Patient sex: M
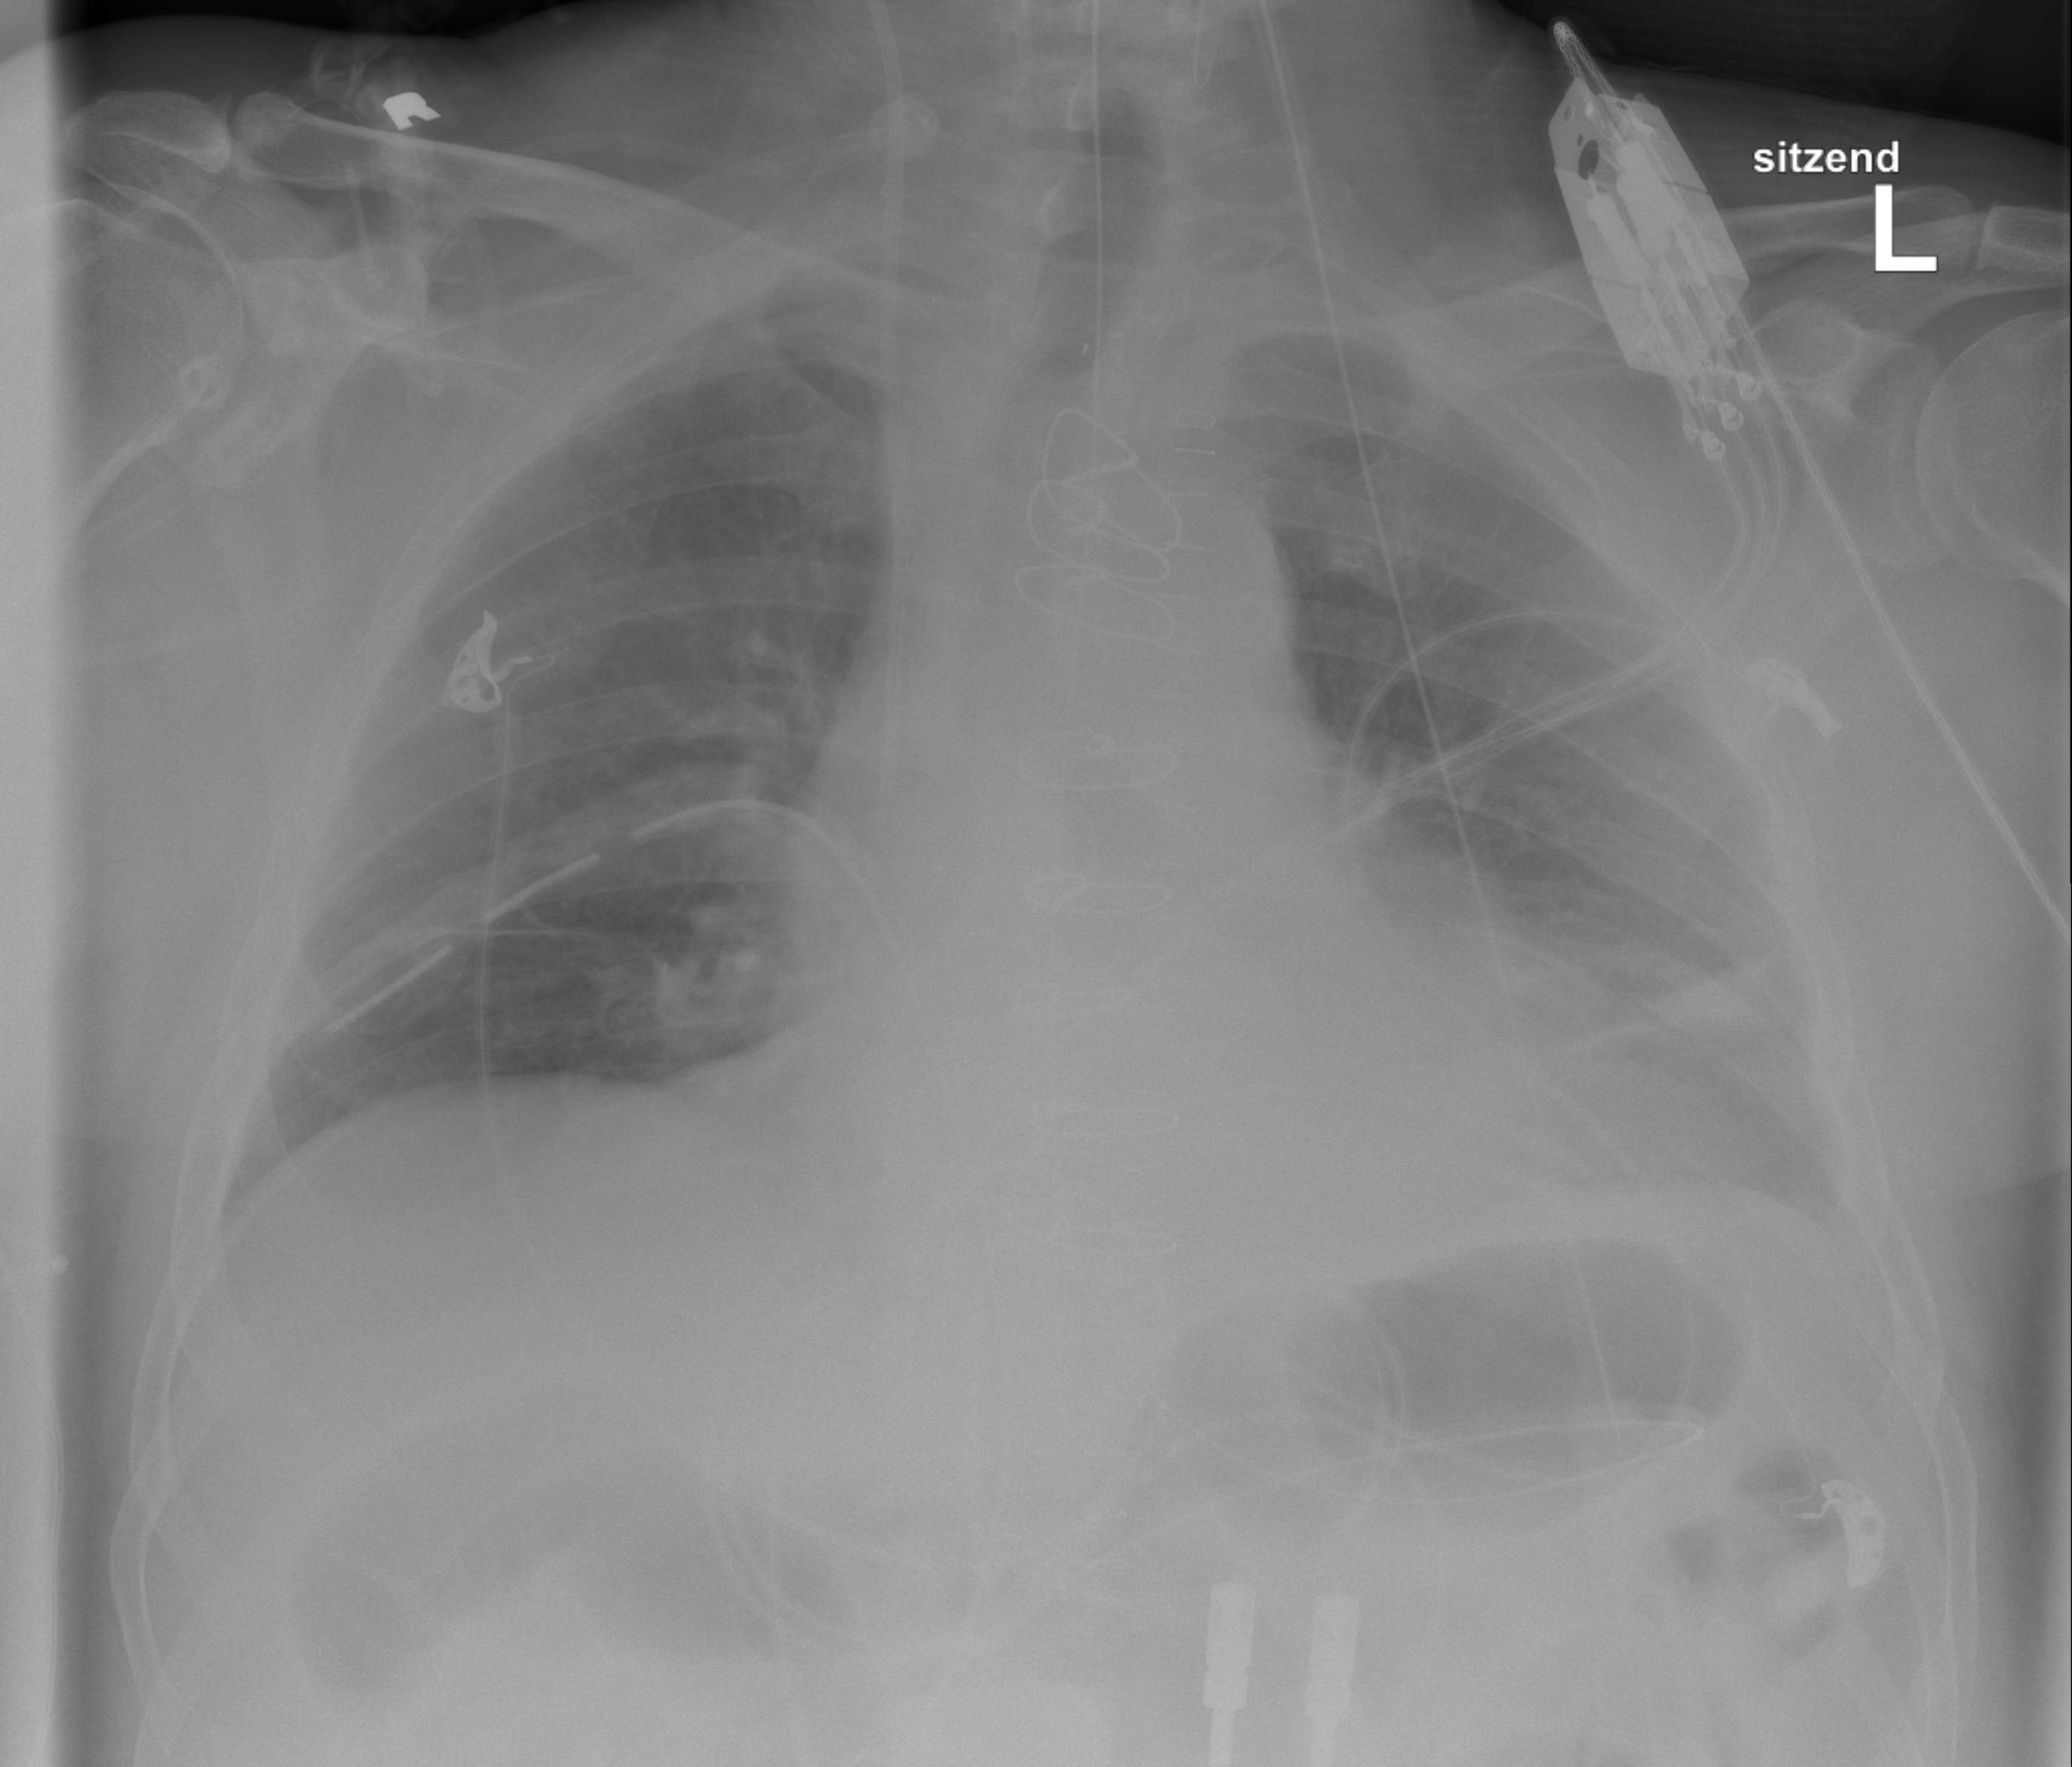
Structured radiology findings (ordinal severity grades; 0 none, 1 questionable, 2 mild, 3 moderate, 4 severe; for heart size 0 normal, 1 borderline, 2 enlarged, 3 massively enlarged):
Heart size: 2
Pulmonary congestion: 2
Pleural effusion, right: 0
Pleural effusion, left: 2
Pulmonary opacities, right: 0
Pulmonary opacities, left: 0
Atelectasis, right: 2
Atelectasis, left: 2